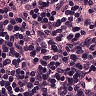
Metastatic tissue present: no